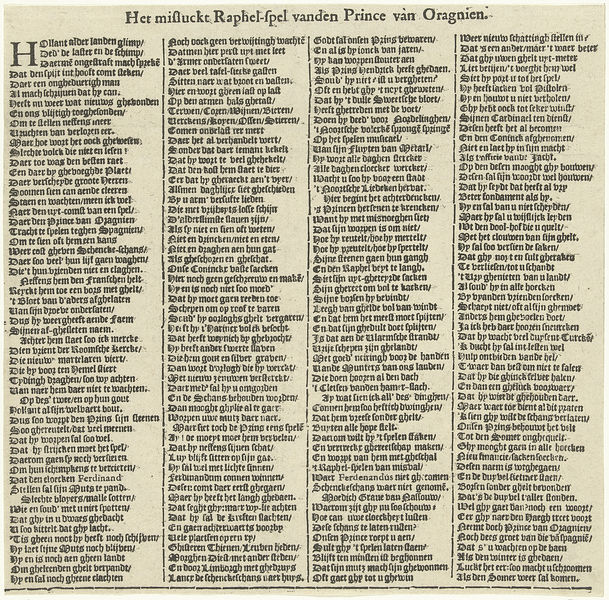
Titel: Tekstblad bij het mislukte spel om Schenckenschans
Standort: Amsterdam
Institution: Rijksmuseum
Schlagwörter: allemand, vieux, allemagne, calligraphie, livre, texte, prince, document, page, h, parchemin, imprimé, her mifluckt, het, oragnien